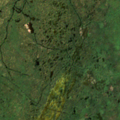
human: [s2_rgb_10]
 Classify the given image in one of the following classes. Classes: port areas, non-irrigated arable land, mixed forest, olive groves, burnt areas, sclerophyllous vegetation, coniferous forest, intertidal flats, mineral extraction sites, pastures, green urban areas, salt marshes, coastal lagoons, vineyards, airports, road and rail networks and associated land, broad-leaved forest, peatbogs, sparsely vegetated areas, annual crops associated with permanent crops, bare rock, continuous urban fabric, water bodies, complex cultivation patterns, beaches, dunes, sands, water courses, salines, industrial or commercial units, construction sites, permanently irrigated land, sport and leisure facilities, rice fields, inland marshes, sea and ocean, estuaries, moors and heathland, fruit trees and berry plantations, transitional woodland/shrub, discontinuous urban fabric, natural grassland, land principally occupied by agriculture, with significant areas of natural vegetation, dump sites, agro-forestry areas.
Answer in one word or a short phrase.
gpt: inland marshes